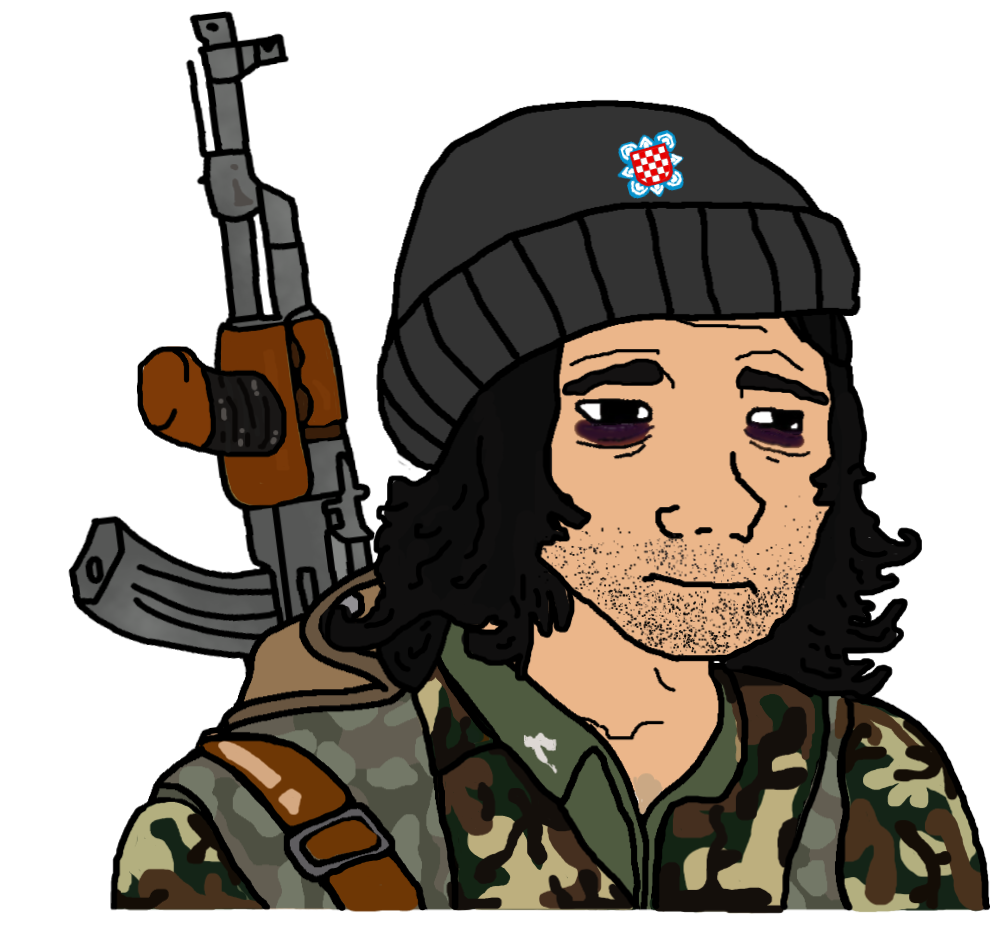
Label: 5_Doomer